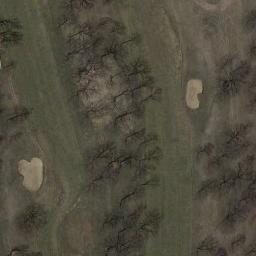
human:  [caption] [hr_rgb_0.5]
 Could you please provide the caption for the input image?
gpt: Many trees are near the golf course .

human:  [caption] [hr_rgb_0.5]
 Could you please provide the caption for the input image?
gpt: The golf course has two fairways, Some bare barrier trees and two sandpits .

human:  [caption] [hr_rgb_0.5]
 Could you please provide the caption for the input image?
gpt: There are more than a dozen bunkers and winding paths in this area .

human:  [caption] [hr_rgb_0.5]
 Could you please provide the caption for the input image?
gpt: There are a few bunkers and a few paths on the large lawn on the golf course and many withered trees .

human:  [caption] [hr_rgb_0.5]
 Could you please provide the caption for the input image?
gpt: There are two bunkers and some withered trees on the golf course .